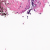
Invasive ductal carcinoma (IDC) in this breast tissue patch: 0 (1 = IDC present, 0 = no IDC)